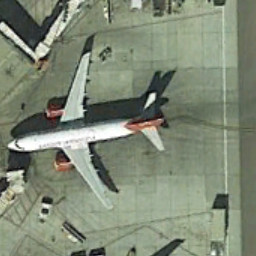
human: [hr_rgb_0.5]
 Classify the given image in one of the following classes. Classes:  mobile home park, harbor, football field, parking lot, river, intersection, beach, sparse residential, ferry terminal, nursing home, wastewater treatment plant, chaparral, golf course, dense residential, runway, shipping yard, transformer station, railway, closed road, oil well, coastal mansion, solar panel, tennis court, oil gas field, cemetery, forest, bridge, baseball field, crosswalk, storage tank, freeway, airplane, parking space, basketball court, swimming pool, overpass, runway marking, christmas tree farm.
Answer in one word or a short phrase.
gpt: airplane